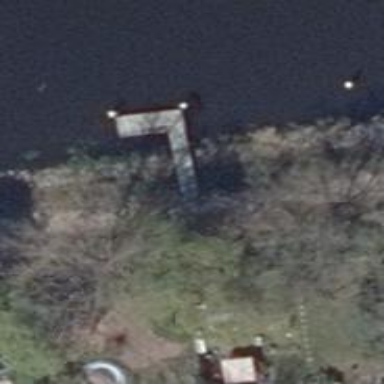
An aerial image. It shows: Pier made of metal.